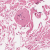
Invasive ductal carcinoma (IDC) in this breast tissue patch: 0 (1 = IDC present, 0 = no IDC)